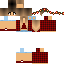
A female human skin with medium skin, wearing brown long hair dressed in a red hoodie and red pants, featuring a closed mouth.